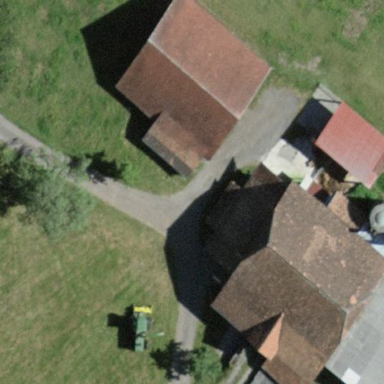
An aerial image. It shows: Barn.